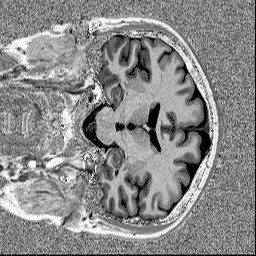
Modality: MP2RAGE
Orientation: coronal
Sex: male